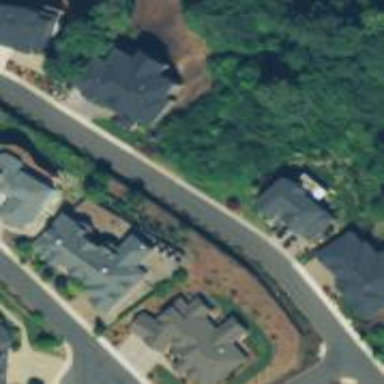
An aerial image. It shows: Residential road with sidewalk on the left side.